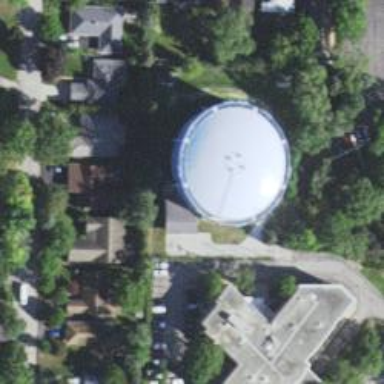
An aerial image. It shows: Storage tank with man-made structure.